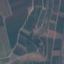
Label: PermanentCrop